Interaction volume radius: 5 \u00c5
Interaction volume height: 25 \u00c5
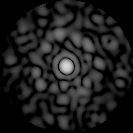
Disorder parameter: 0.8405